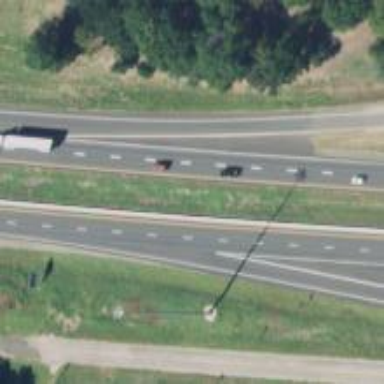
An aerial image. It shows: Asphalt motorway link.